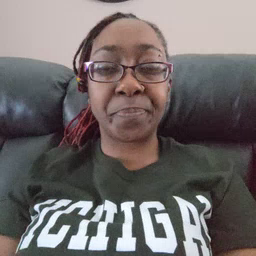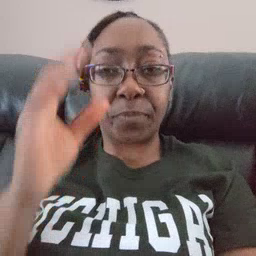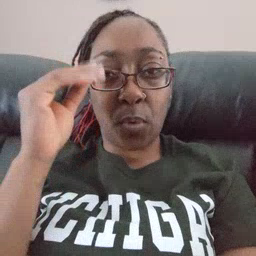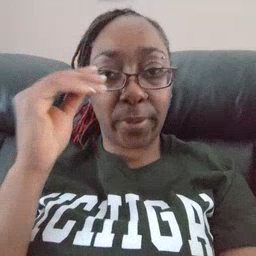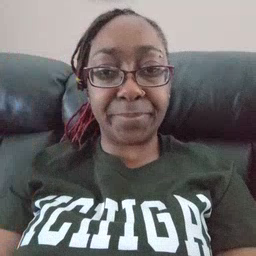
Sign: boy